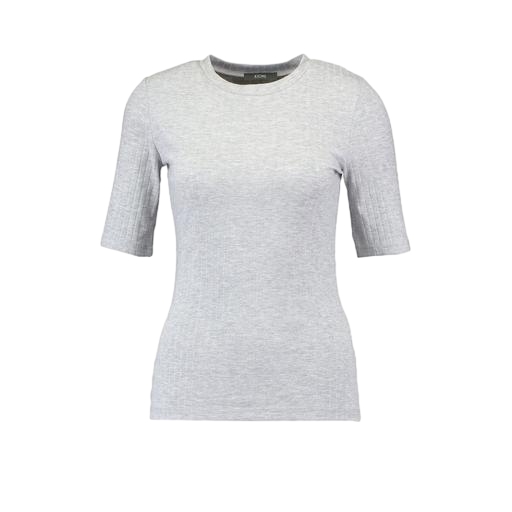
slim fit t-shirt, high-neck ribbed-jersey t-shirt, short-sleeve top only macy, white background